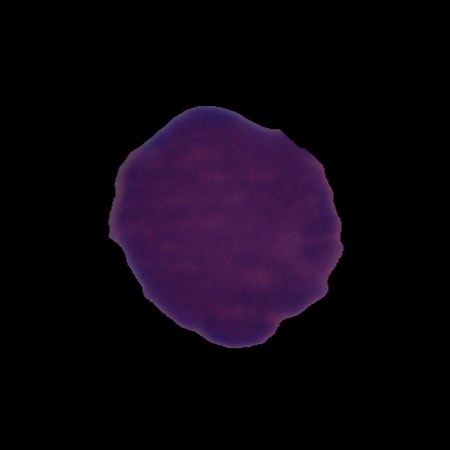
Label: healthy